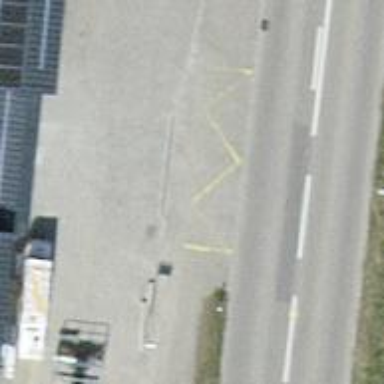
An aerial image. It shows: Bus stop with platform for public transport.